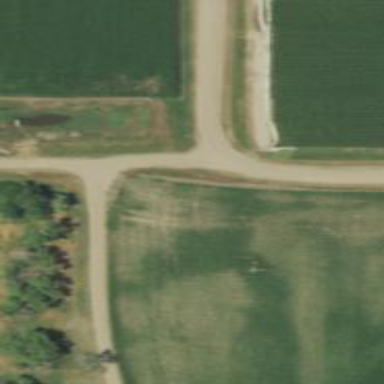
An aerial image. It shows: Unclassified road.